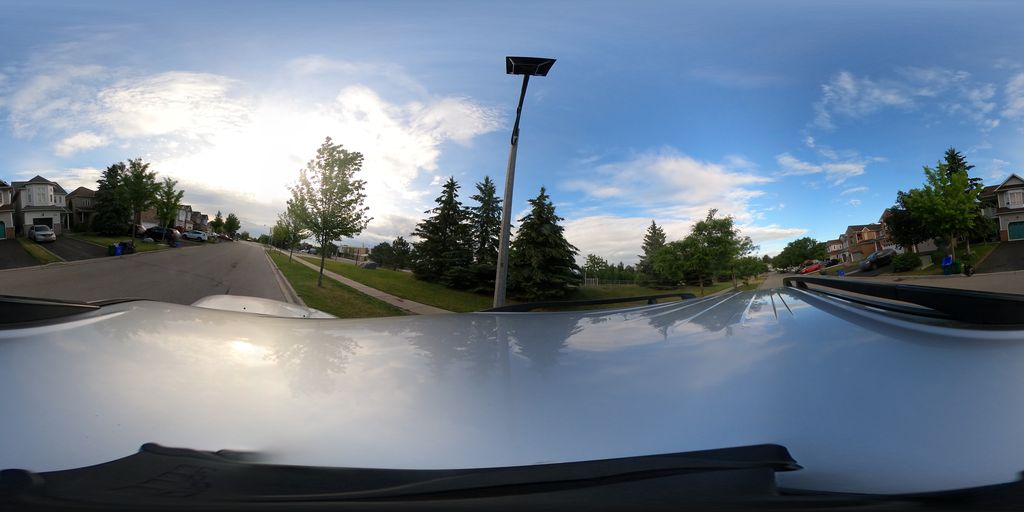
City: toronto